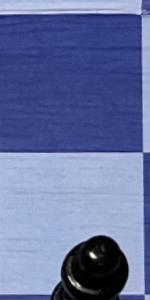
Label: Empty